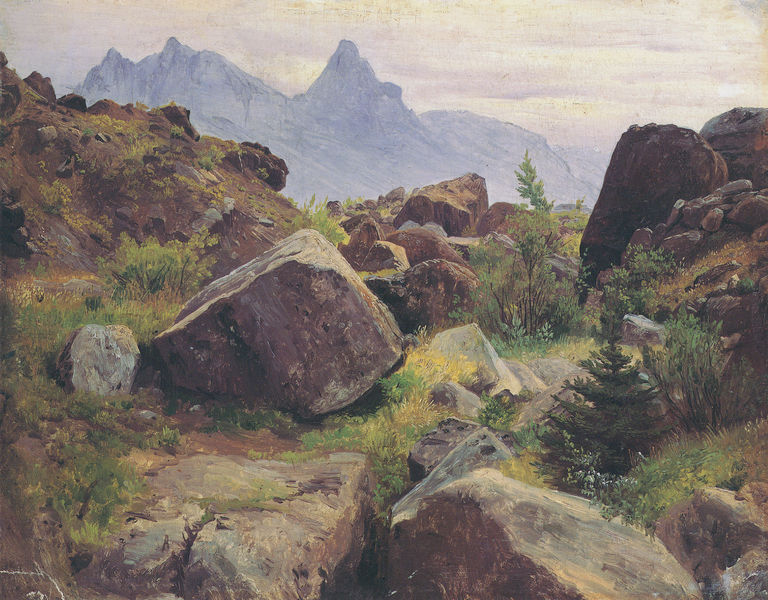
Titel: "Partie bei Goldau", Felsstudie oberhalb von Goldau mit dem Kleinen und Großen Mythen im Hintergrund
Künstler: Johann Wilhelm Schirmer
Standort: Karlsruhe
Institution: Staatliche Kunsthalle Karlsruhe
Schlagwörter: baum, berg, blau, dunkel, felsen, gemälde, gestein, himmel, weiß, wolken, aquarell, bäume, gelb, grün, landschaft, ocker, sand, braun, grau, licht, schwarz, vordergrund, ausblick, blick, gras, weg, wiese, beige, spitze, stein, steine, bild, signatur, öl, erde, ferne, gräser, horizont, hügel, natur, strauch, büsche, einsam, gebüsch, sträucher, boden, spitzen, pflanzen, rosa, bäumchen, abhang, berge, bergspitzen, dolomiten, fels, gebirge, gipfel, hang, bergkette, dunst, lila, violett, landschaftsmalerei, vegetation, berglandschaft, geröll, hochgebirge, böschung, romantik, tannen, alpen, moos, fichte, nadelbaum, tanne, sicht, tannenbaum, felsbrocken, brocken, kräuter, alpenlandschaft, kantig, bergpfad, esteine, geröllbrocken, tras, verblaut, egebirg, berger